Field crop: tomato
Growth stage: 1
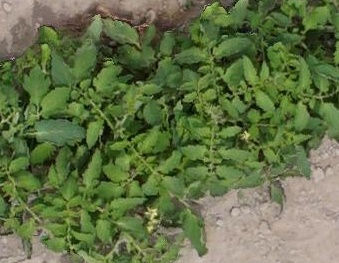
Species: tomato